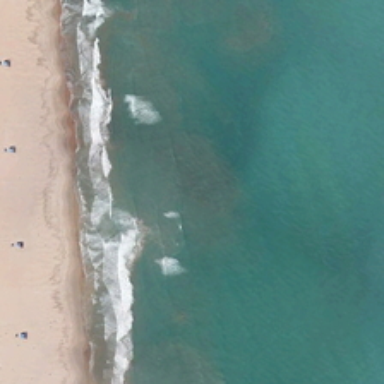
Many beach chairs and umbrellas on the beach .